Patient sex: M
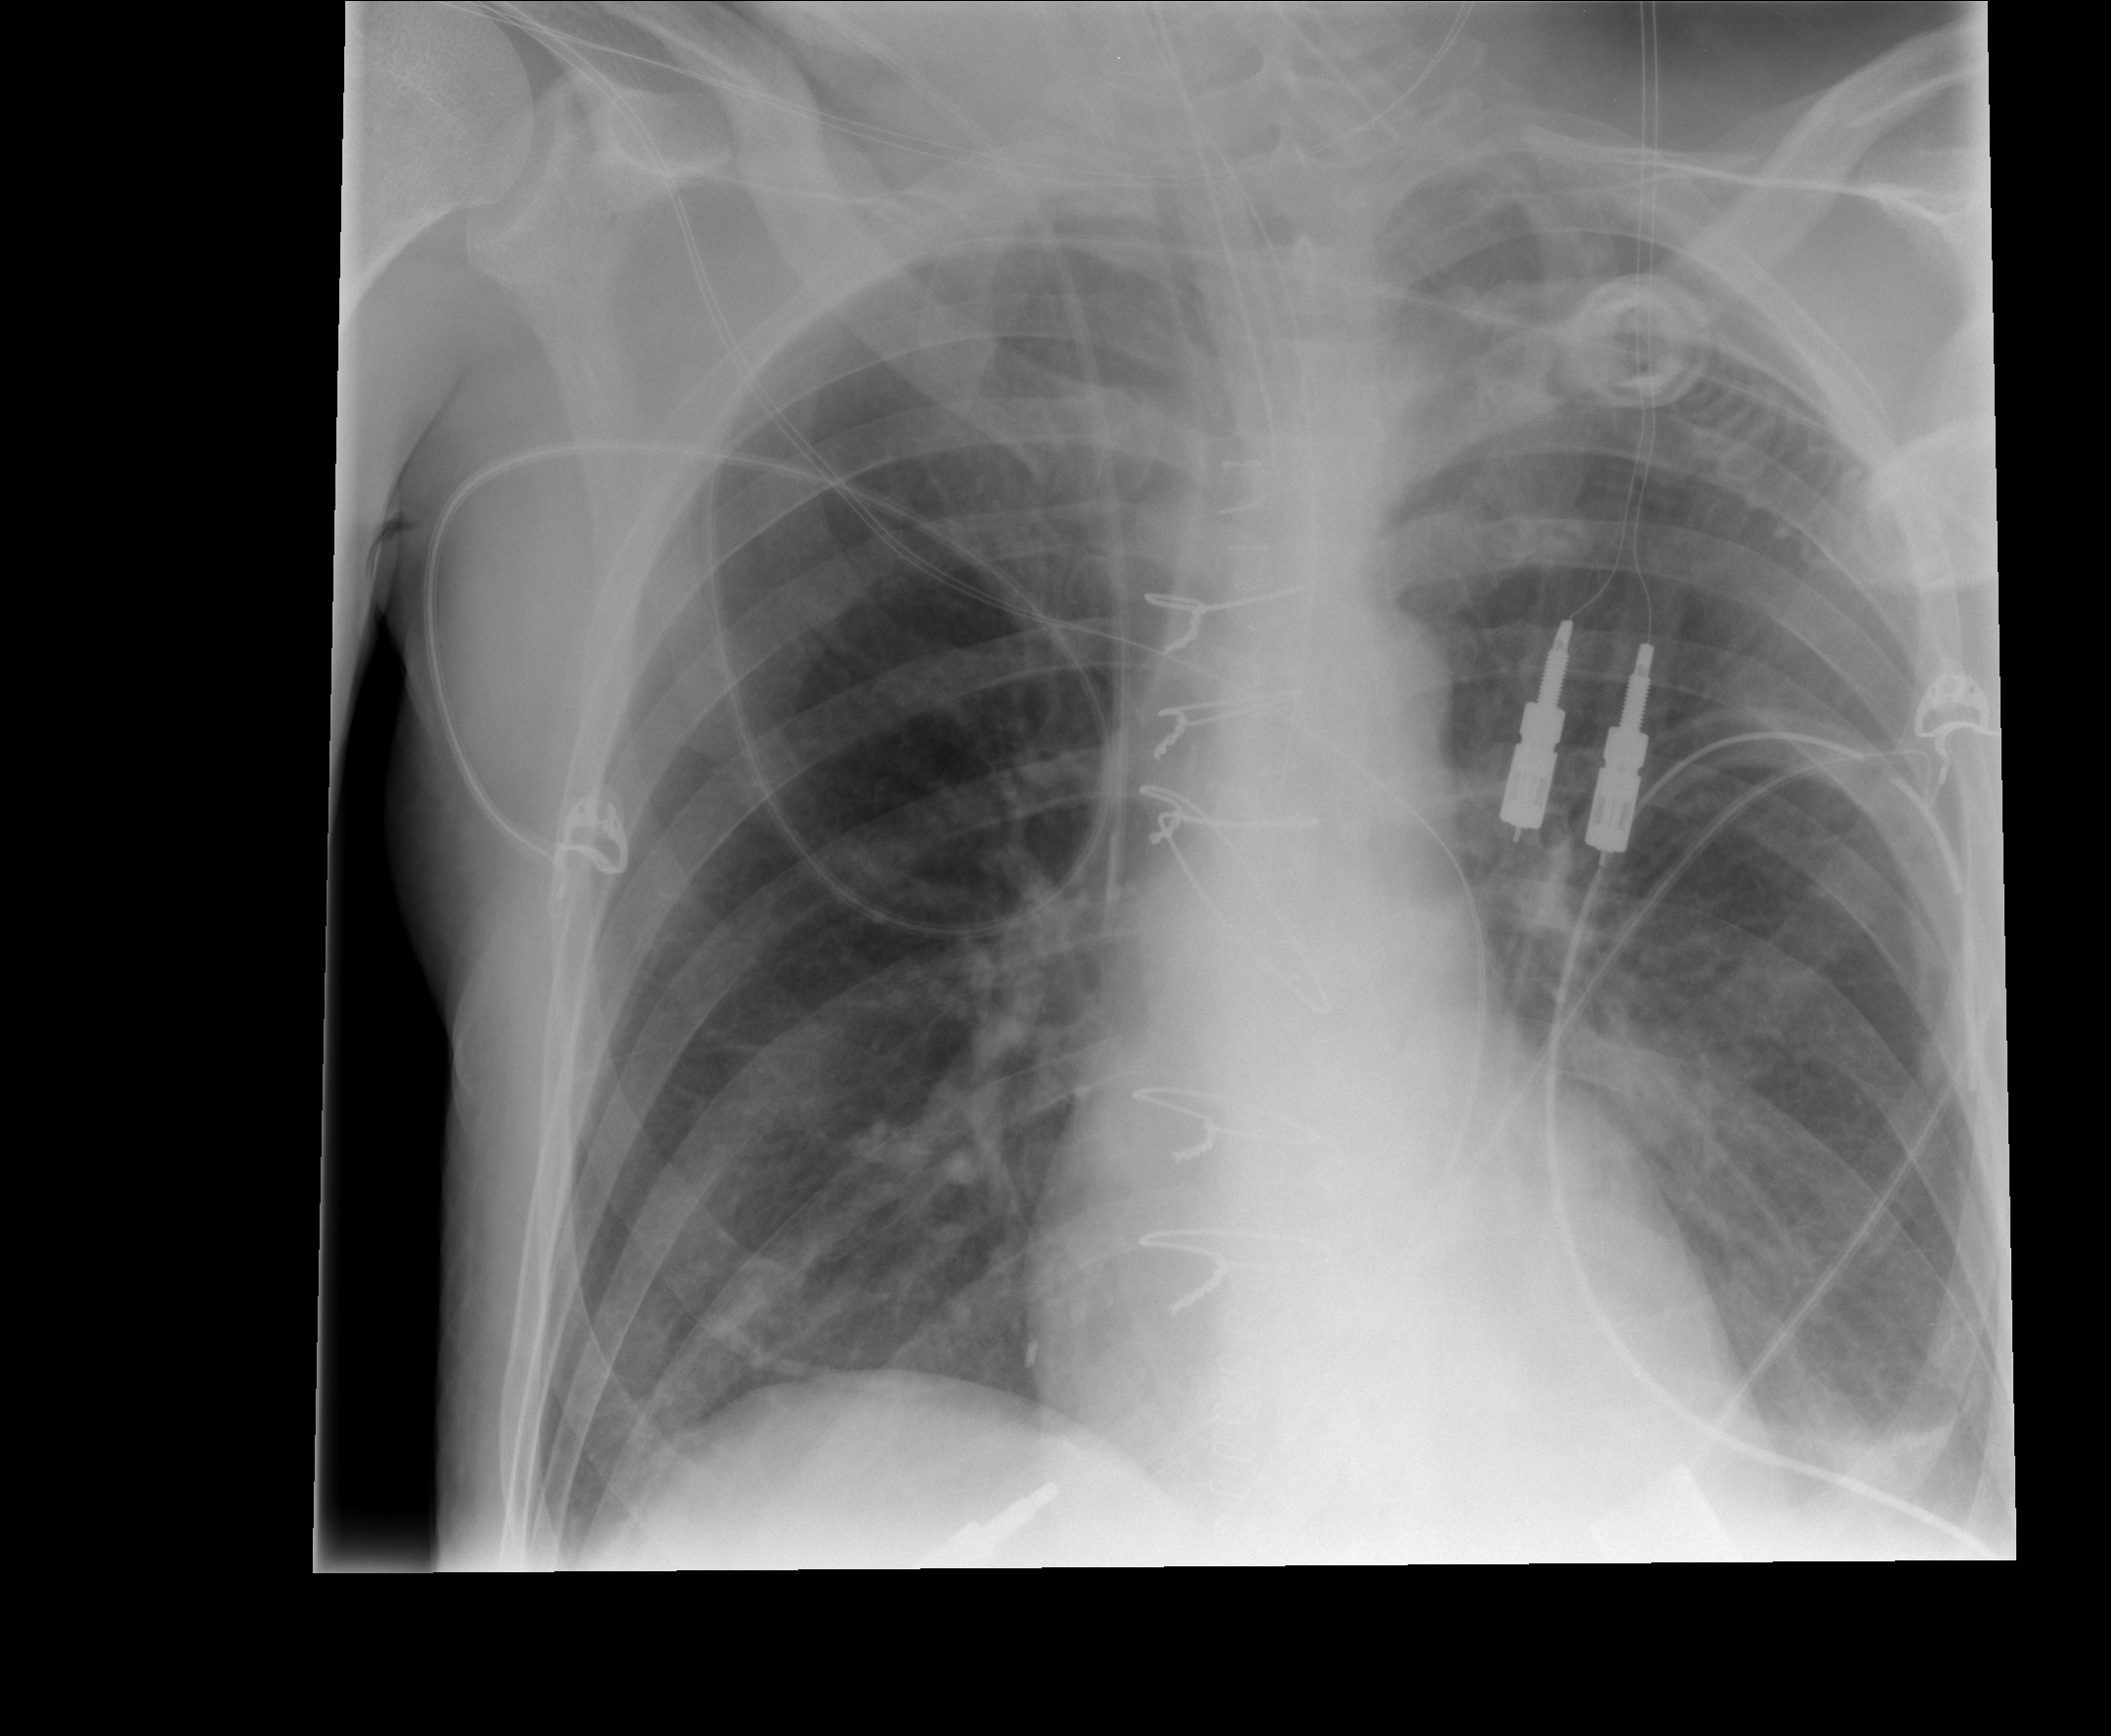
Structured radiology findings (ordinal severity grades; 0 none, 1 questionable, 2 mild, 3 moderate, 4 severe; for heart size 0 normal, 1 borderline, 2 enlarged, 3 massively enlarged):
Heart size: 0
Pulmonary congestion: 0
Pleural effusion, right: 0
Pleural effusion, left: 1
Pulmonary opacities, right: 0
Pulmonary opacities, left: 0
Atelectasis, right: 0
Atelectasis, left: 0